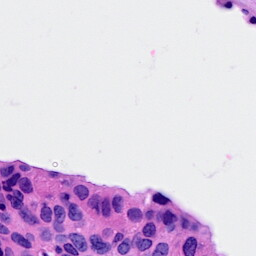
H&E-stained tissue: Breast